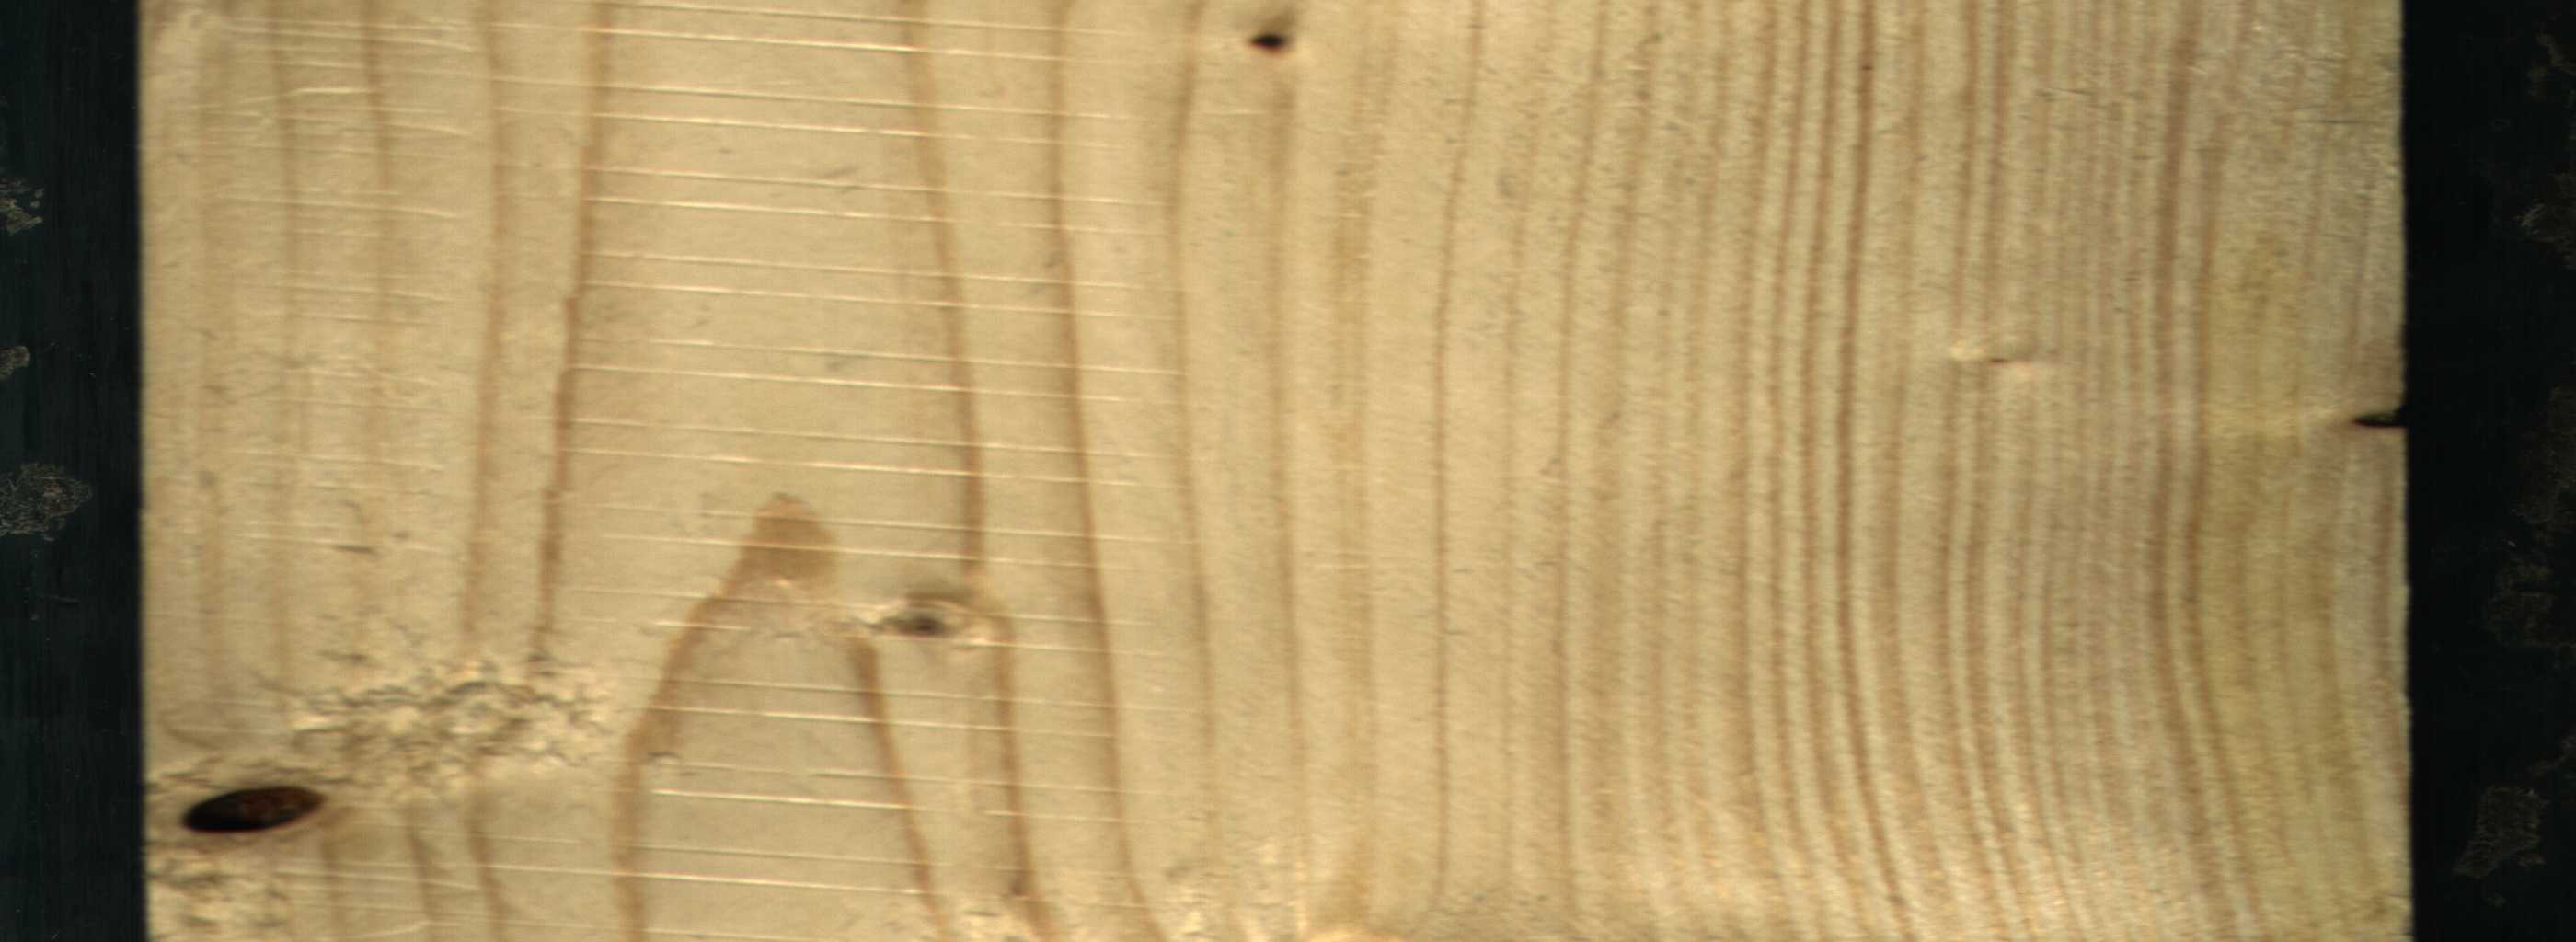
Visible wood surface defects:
Knot_missing
Dead_Knot
Dead_Knot
Live_Knot